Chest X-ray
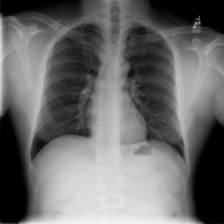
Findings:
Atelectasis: negative
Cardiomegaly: negative
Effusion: negative
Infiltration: negative
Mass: negative
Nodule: negative
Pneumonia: negative
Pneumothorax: negative
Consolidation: negative
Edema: negative
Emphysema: negative
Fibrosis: negative
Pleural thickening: negative
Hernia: negative